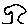
Label: tree